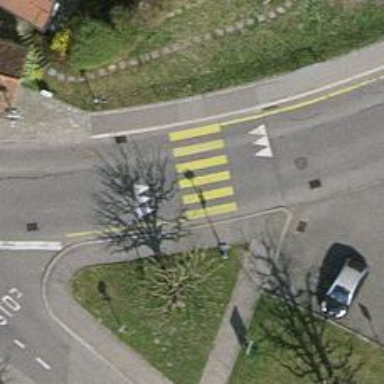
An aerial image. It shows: Zebra crossing on the road.